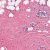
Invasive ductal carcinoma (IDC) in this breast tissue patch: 0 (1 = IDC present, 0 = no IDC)